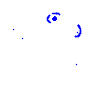
Particle: electron